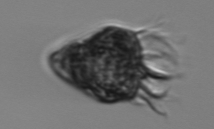
Label: Strombidium_morphotype2